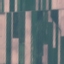
Land use / land cover: AnnualCrop